Question: I'm looking to center the JTextArea I have in the bottom of my swing application.
I've been playing with the coordinates of the gridbag layout, but cannot seem to figure out how to extend the JTEXT AREA to fill up the space under the enter button.

'''
package guiprojj;
import java.awt.Color;
import java.awt.GridBagConstraints;
import java.awt.GridBagLayout;
import java.awt.event.ActionEvent;
import java.awt.event.ActionListener;
import java.util.Map;
import javax.swing.BorderFactory;
import javax.swing.JButton;
import javax.swing.JFrame;
import javax.swing.JLabel;
import javax.swing.JScrollPane;
import javax.swing.JTextArea;
import javax.swing.JTextField;
import com.json.parsers.JSONParser;
import com.json.parsers.JsonParserFactory;
public class gui {
public static void main(String[] args)
{
JFrame maingui = new JFrame("Gui");
maingui.setLayout(new GridBagLayout());
GridBagConstraints c = new GridBagConstraints();
c.fill = GridBagConstraints.VERTICAL;
JButton enter = new JButton("Enter");
c.gridx = 2;
c.gridy = 1;
maingui.add(enter, c);
final JTextArea movieinfo = new JTextArea(5,20);
movieinfo.setBorder(BorderFactory.createMatteBorder(2,2,2,2,Color.red));
final JTextField movietext = new JTextField(18);
c.gridx = 1;
c.gridy = 1;
maingui.add(movietext, c);
final JScrollPane scrolll = new JScrollPane(movieinfo);
c.gridx = 1;
c.gridy = 4;
maingui.add(scrolll, c);
final JLabel titlee = new JLabel("Enter movie name below!");
c.gridx = 1;
c.gridy = 0;
maingui.add(titlee, c);
maingui.setResizable(false);
maingui.setVisible(true);
movieinfo.setLineWrap(true);
movieinfo.setWrapStyleWord(true);
movieinfo.setEditable(false);
scrolll.getPreferredSize();
//pangui.setPreferredSize(new Dimension(300, 150));
//pangui.add(scrolll, BorderLayout.CENTER);
//movieinfo.add(scrolll);
maingui.setDefaultCloseOperation(JFrame.EXIT_ON_CLOSE);
maingui.pack();
enter.addActionListener(new ActionListener(){
public void actionPerformed(ActionEvent e)
{
System.out.println(Test.getMovieInfo(movietext.getText()));
JsonParserFactory factory=JsonParserFactory.getInstance();
JSONParser parser=factory.newJsonParser();
Map jsonData=parser.parseJson(Test.getMovieInfo(movietext.getText()));
String Title = (String)jsonData.get("Title");
String Year = (String)jsonData.get("Year");
String Plot = (String)jsonData.get("Plot");
movieinfo.setText("Title: "+Title+"
Year: "+ Year +"
Plot: "+Plot);
}
});
}
}
'''
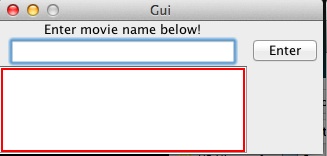
Answer: You can achieve it by adding gridwidth constraint like below:
'''
final JScrollPane scrolll = new JScrollPane(movieinfo);
c.gridx = 1;
c.gridy = 4;
c.gridwidth = 2;
maingui.add(scrolll, c);
'''